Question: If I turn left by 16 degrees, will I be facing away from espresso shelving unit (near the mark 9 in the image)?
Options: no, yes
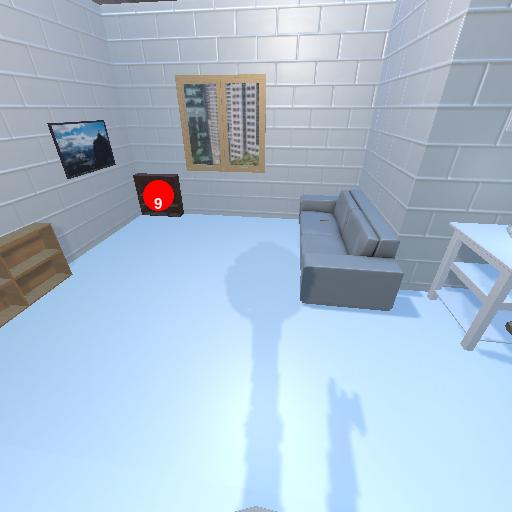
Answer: no